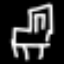
Label: chair